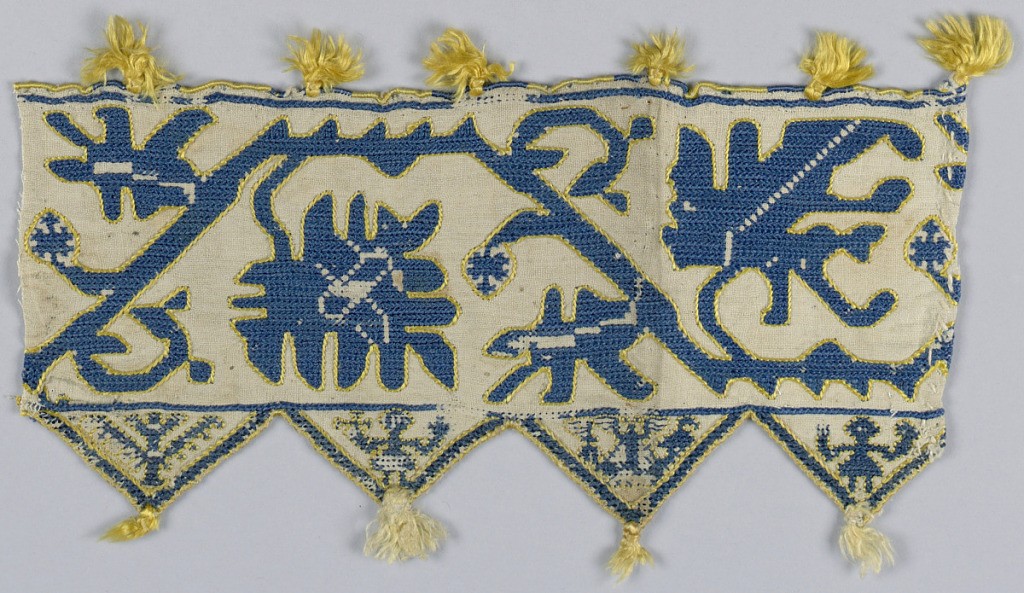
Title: Band
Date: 16th–17th century
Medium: silk on linen Technique: embroidered
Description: Band fragment with a tassled border showing a geometric vine in blue and yellow silk on a linen ground.